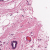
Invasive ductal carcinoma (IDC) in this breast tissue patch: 0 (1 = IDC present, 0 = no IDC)